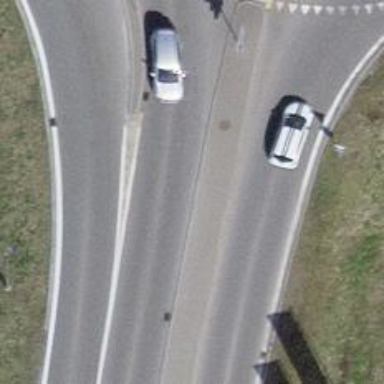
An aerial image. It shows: Secondary road with asphalt surface.